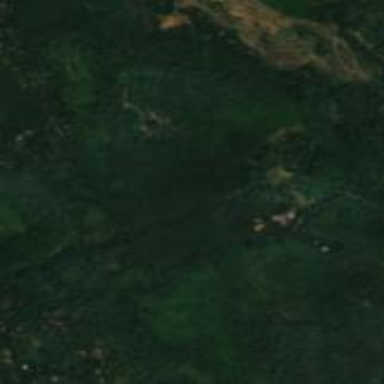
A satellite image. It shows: Orchard with rubber crops.